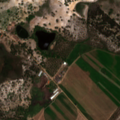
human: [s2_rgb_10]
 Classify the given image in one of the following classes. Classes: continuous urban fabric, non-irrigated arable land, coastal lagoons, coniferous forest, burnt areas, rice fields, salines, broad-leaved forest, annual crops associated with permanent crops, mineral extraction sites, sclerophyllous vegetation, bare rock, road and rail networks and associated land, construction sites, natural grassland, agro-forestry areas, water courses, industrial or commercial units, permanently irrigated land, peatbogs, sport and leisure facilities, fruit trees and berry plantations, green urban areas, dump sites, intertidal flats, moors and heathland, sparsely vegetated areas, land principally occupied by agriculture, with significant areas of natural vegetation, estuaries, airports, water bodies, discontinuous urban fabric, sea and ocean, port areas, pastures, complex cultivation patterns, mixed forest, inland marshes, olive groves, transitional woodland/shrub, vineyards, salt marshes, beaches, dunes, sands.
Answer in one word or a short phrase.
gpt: continuous urban fabric